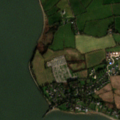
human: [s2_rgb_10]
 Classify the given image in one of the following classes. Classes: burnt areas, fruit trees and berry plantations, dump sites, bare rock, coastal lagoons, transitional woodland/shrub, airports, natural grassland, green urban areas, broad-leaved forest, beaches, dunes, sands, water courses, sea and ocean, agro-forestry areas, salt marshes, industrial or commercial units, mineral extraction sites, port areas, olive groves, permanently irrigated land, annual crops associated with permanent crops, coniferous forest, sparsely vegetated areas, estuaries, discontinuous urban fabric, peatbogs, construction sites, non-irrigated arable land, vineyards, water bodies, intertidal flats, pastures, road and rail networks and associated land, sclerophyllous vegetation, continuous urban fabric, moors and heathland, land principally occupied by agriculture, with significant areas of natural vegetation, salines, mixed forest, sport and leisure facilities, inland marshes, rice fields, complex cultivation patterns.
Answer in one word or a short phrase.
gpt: discontinuous urban fabric, pastures, estuaries